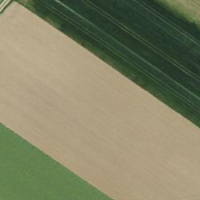
EUNIS habitat code: 52
Species observed at this site:
Milvus migrans